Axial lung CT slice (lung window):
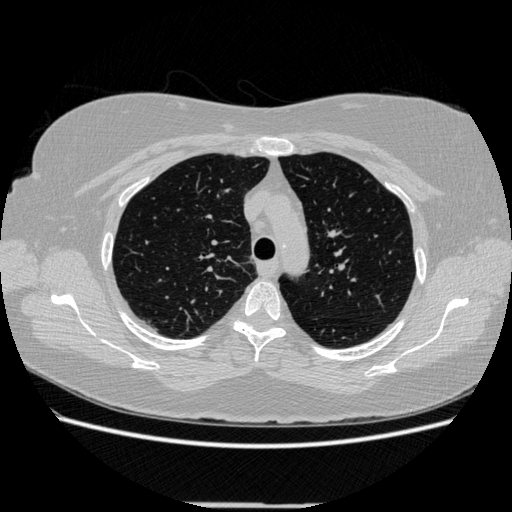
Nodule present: no